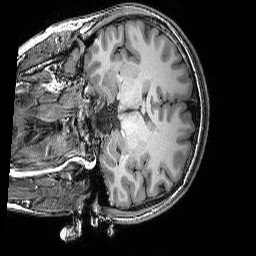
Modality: T1w
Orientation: coronal
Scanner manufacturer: siemens
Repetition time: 2.25 s
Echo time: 0.00418 s